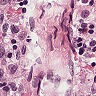
Metastatic tissue present: no